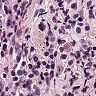
Metastatic tissue present: no